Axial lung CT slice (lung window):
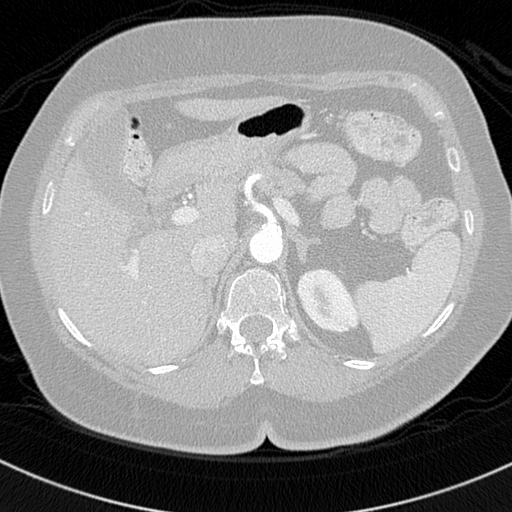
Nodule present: no